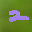
Label: 2